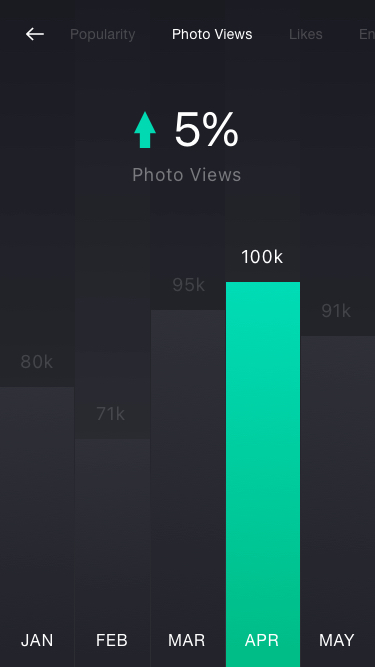
Text in this UI design:
91k
95k
80k
71k
100k
JAN
FEB
MAR
APR
MAY
Popularity
Photo Views
Likes
Engagement
Photo Views
5%